Question: I have a book called Network Programming in .NET which has the following code sample for sniffing IP packets on the network stack. I have copied the code sample WORD-FOR-WORD from the book so please excuse the lack of stylistic conventions etc.
'''
List<string> packets = new List<string>();
public void Run()
{
int len_receive_buf = 4096;
int len_send_buf = 4096;
byte[] receive_buf = new byte[len_receive_buf];
byte[] send_buf = new byte[len_send_buf];
int cout_receive_bytes;
Socket socket = new Socket(AddressFamily.InterNetwork, SocketType.Raw, ProtocolType.IP);
socket.Blocking = false;
IPHostEntry IPHost = Dns.GetHostByName(Dns.GetHostName());
socket.Bind(new IPEndPoint(IPAddress.Parse(IPHost.AddressList[0].ToString()), 0));
socket.SetSocketOption(SocketOptionLevel.IP, SocketOptionName.HeaderIncluded, 1);
byte[] IN = new byte[4] { 1, 0, 0, 0 };
byte[] OUT = new byte[4];
int SIO_RCVALL = unchecked((int)0x98000001);
int ret_code = socket.IOControl(SIO_RCVALL, IN, OUT);
while(true)
{
IAsyncResult ar = socket.BeginReceive(receive_buf, 0, len_receive_buf, SocketFlags.None, null, this);
cout_receive_bytes = socket.EndReceive(ar);
Receive(receive_buf, cout_receive_bytes);
}
}
public void Receive(byte[] buf, int len)
{
if(buf[9] == 6)
{
packets.Add(Encoding.ASCII.GetString(buf).Replace("", " "));
}
}
'''
The first time I tested this was a few years ago (before even Vista existed) and the machine I used was a 32bit Windows XP Proferssional platform with a NIC running on IPv4.
I am now trying to test on a 64bit Windows 7 platform with a NIC running IPv6 but its not working. I am assuming this is something to do with IPv6. Can anyone suggest how I might fix this efficiently?
EDIT: This is the exception I get when I try to run...

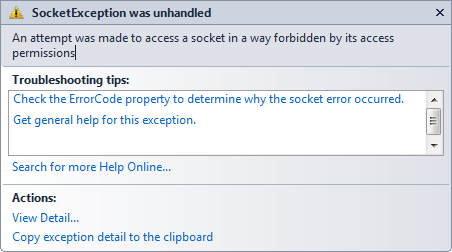
Answer: Headers are significantly different between <URL>.
So the check of:
'''
if(buf[9] == 6)
'''
Which checks whether the packet is TCP for IPv4 is querying part of the source address field of an IPv6 packet. For IPv6, it ought to be checking "Next Header" which is at offset 6*. Of course, now you'll also have to check the IP version first to know whether to check offset 6 or offset 9.
---
For the exception message, it's likely that you're not running as Administrator, which you need to be to listen on <URL>:
> To use a socket of type requires administrative privileges. Users running Winsock applications that use raw sockets must be a member of the Administrators group on the local computer, otherwise raw socket calls will fail with an error code of <URL>. On Windows Vista and later, access for raw sockets is enforced at socket creation. In earlier versions of Windows, access for raw sockets is enforced during other socket operations.
---
(*) Of course, there may be multiple IPv6 headers to work through before you discover that it's a TCP packet.